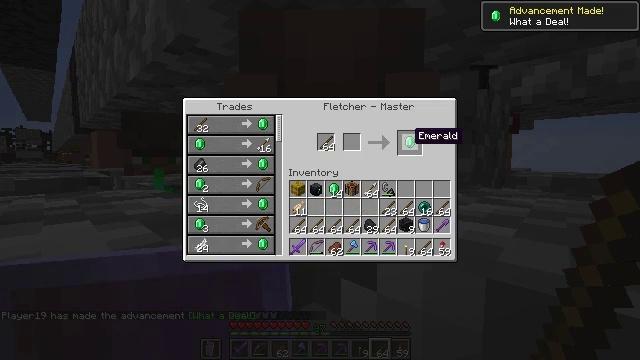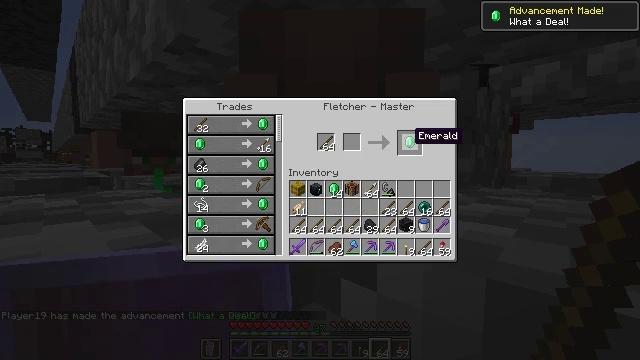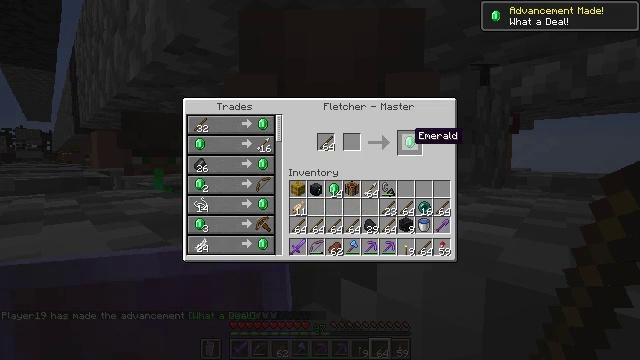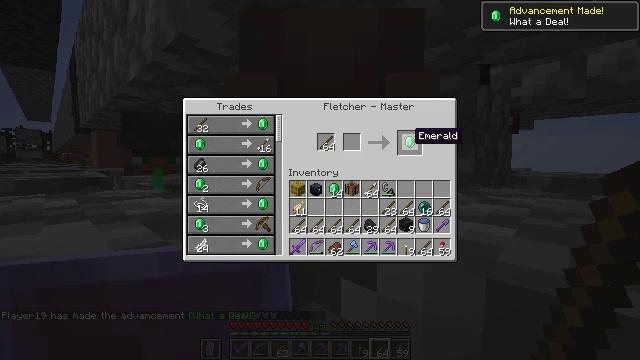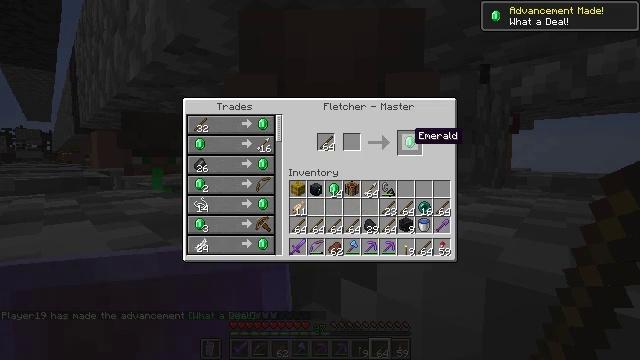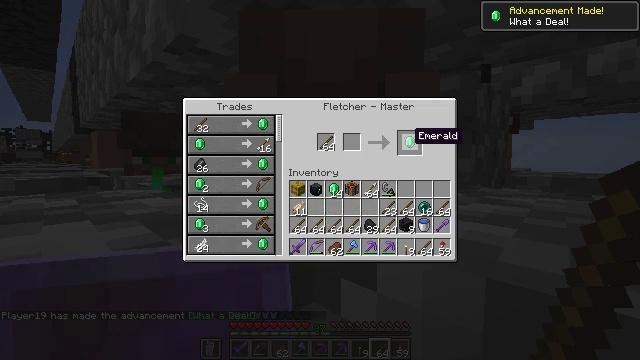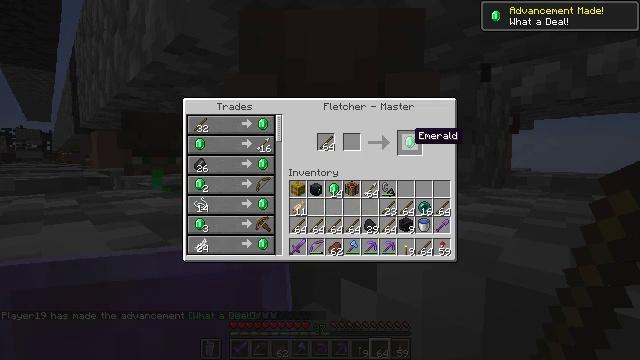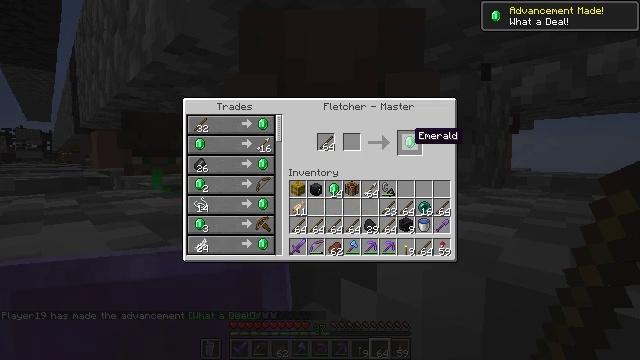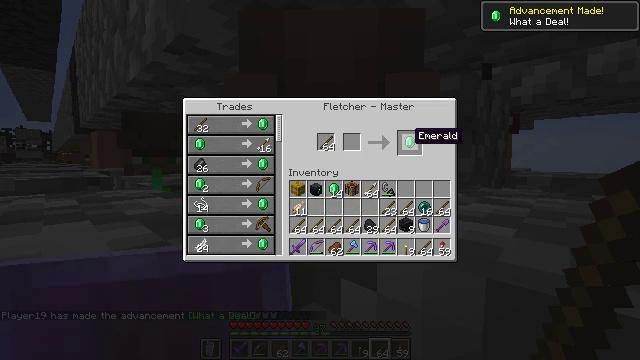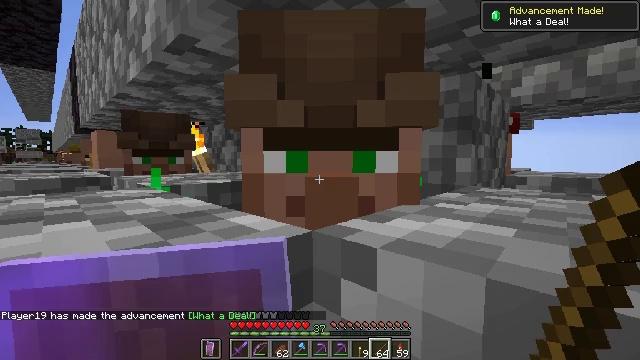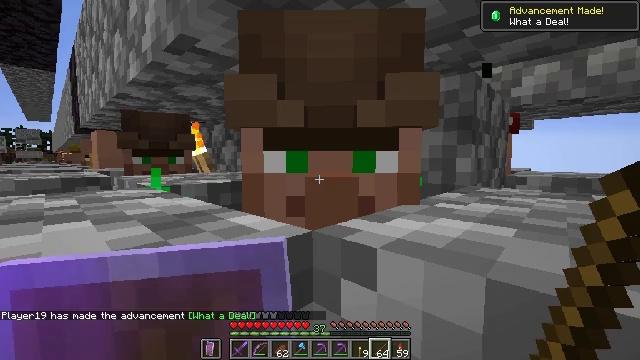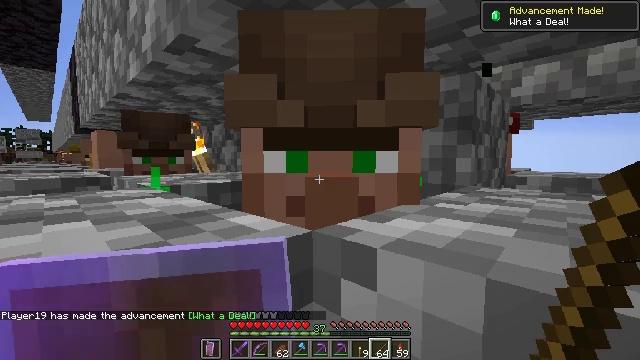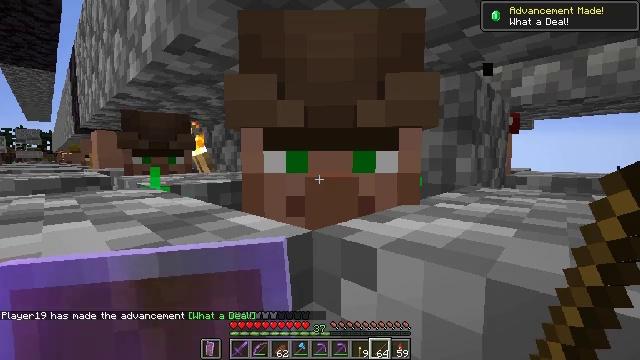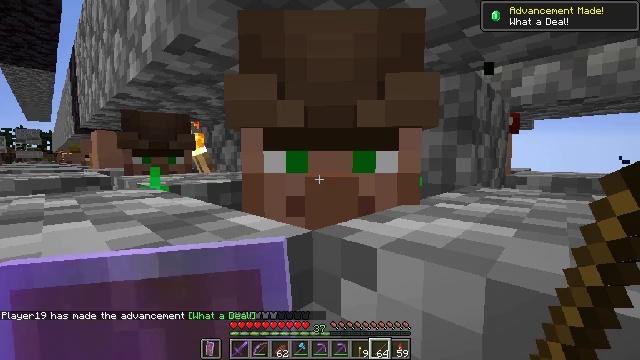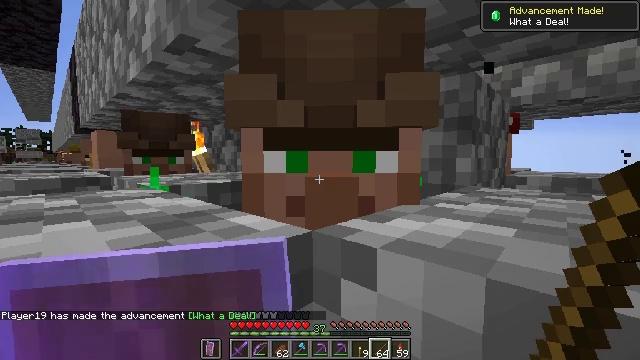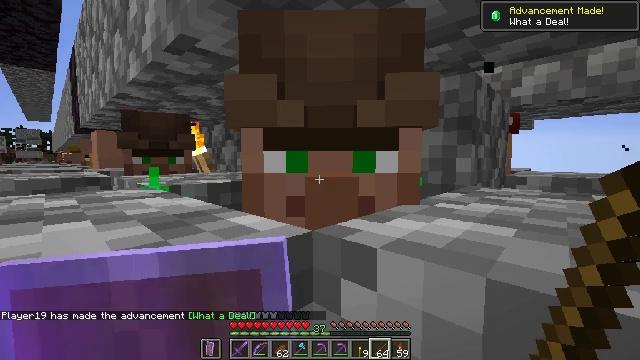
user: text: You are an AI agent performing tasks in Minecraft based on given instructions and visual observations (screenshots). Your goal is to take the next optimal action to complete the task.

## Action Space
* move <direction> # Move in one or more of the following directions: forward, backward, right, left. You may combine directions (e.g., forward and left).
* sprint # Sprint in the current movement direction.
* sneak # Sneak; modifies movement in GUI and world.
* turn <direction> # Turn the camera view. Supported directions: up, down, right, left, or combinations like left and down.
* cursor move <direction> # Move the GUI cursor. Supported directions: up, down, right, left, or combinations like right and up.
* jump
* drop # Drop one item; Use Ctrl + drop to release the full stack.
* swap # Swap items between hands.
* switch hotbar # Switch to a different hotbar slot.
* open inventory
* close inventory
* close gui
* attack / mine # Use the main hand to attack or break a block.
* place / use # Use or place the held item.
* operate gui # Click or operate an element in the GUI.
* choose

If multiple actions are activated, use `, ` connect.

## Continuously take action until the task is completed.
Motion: motion action
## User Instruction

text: Craft an emerald with the available materials.
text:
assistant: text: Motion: no_op
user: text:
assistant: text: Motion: no_op
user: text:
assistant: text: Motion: no_op
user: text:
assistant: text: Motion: no_op
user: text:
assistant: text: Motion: no_op
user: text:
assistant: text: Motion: no_op
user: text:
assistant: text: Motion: no_op
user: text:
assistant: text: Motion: no_op
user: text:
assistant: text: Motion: no_op
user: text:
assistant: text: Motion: no_op
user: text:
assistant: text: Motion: no_op
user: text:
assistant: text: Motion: no_op
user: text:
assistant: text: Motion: no_op
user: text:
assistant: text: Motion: no_op
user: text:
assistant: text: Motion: no_op
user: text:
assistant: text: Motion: no_op
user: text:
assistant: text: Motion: open inventory
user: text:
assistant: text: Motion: open inventory
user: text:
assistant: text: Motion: open inventory
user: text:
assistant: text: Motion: no_op
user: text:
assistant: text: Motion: no_op
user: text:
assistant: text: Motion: no_op
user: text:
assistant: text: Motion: no_op
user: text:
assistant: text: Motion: no_op
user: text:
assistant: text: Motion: no_op
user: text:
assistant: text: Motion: no_op
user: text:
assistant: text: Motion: no_op
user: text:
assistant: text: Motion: no_op
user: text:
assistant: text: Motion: no_op
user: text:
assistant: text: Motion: no_op